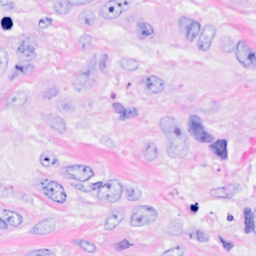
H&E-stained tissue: Breast